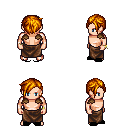
a pixel art fantasy rpg character, male body template, human, light skin, leather shoulder armor, robe skirt, dark blonde pixie cut hairstyle, bracelets, black slippers, four views (front, back, left, right), 2x2 character sprite sheet, small pixel art, hard edges, no anti-aliasing